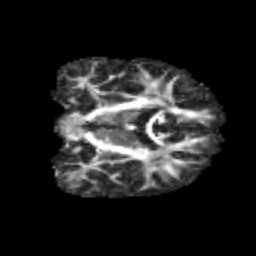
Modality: FA
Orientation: coronal
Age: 11
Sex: male
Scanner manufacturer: siemens
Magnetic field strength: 3 T
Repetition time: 3.8 s
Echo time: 0.07 s